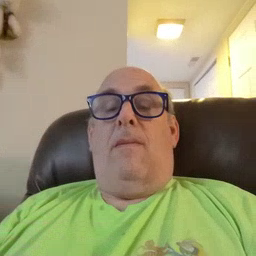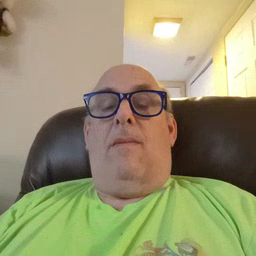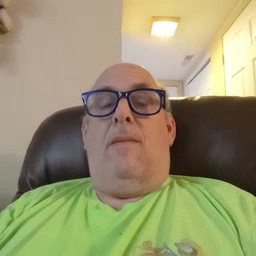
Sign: rain